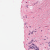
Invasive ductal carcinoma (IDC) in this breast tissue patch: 0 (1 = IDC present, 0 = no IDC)